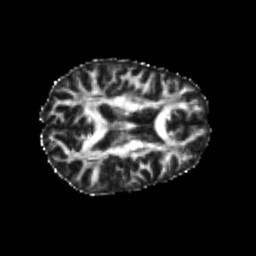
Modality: FA
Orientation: axial
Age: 21
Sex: male
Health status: healthy
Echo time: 0.074 s